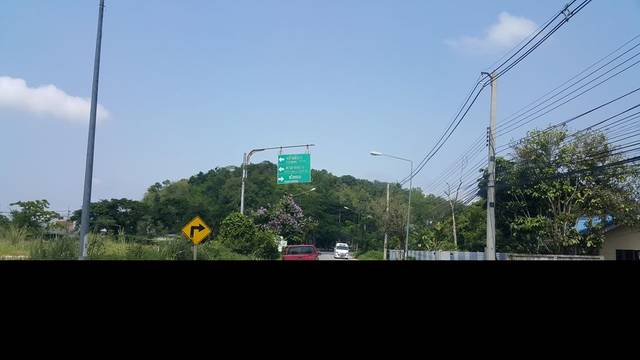
Region: Thailand
Coordinates: 19.935, 99.812